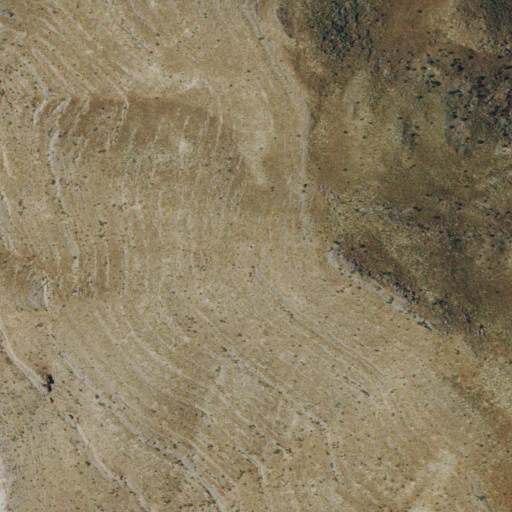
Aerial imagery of mountains in Nevada named East Mormon Mountains containing only shrub